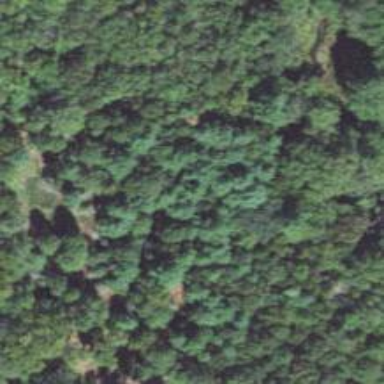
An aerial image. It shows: Mixed woodland area with various types of leaves.